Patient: sex F, age 56
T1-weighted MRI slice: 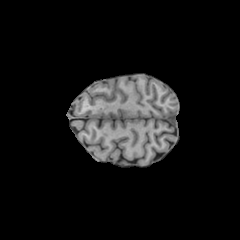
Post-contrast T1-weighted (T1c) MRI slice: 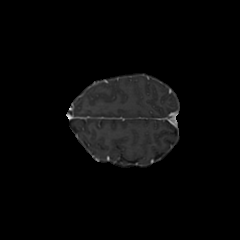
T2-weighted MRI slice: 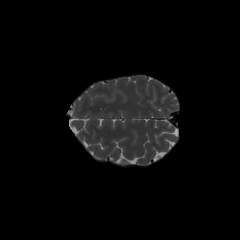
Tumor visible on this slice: no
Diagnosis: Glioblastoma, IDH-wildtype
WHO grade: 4